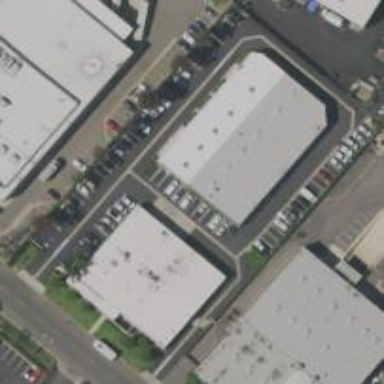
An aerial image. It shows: Commercial area.